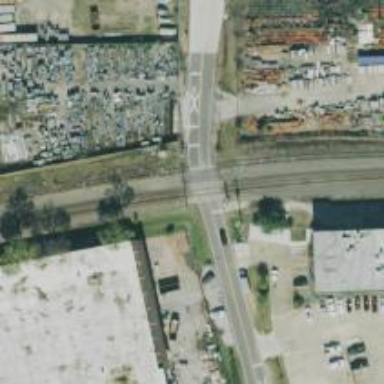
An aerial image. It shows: Railway level crossing.